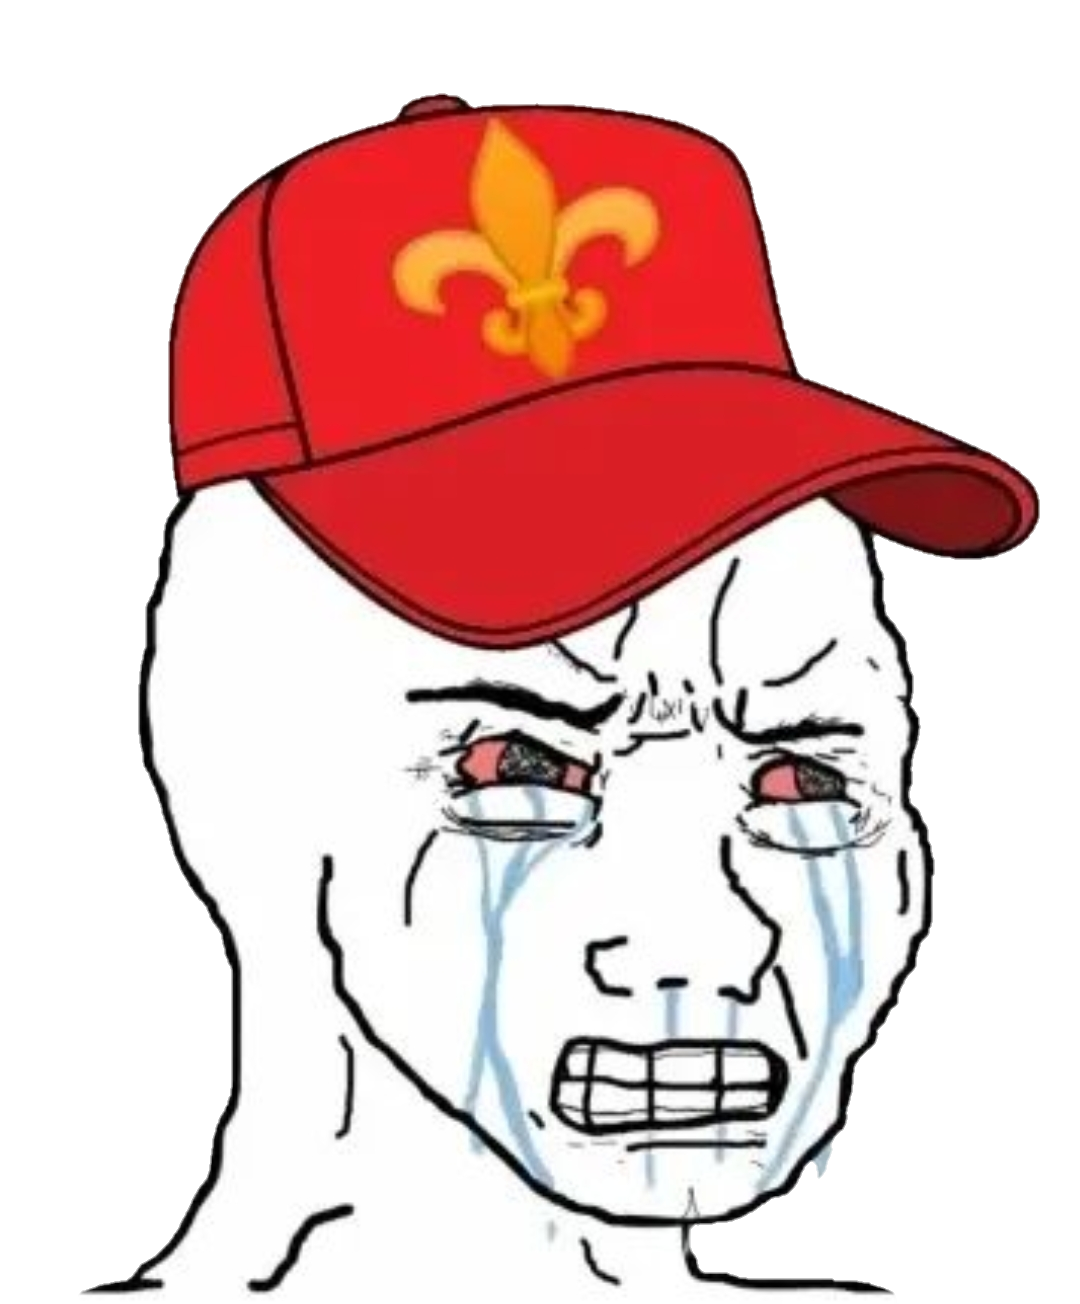
Label: 5_Crying_Wojak